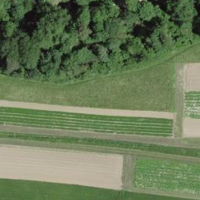
EUNIS habitat code: 52
Species observed at this site:
Stachys sylvatica